Aerial crown-view tile of a tropical tree (Barro Colorado Island, Panama), acquired 20240611:
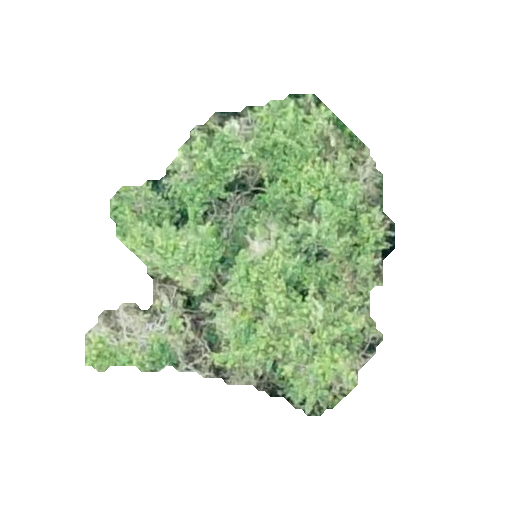
Species: Guapira myrtiflora
GBIF accepted scientific name: Guapira myrtiflora
Crown area: 103.234 m²